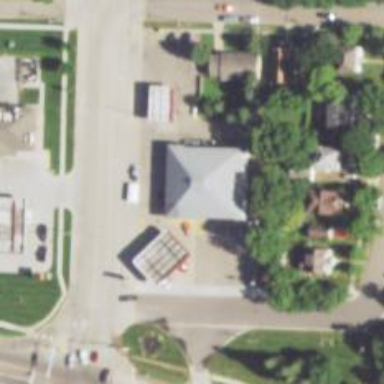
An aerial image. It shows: Convenience shop.